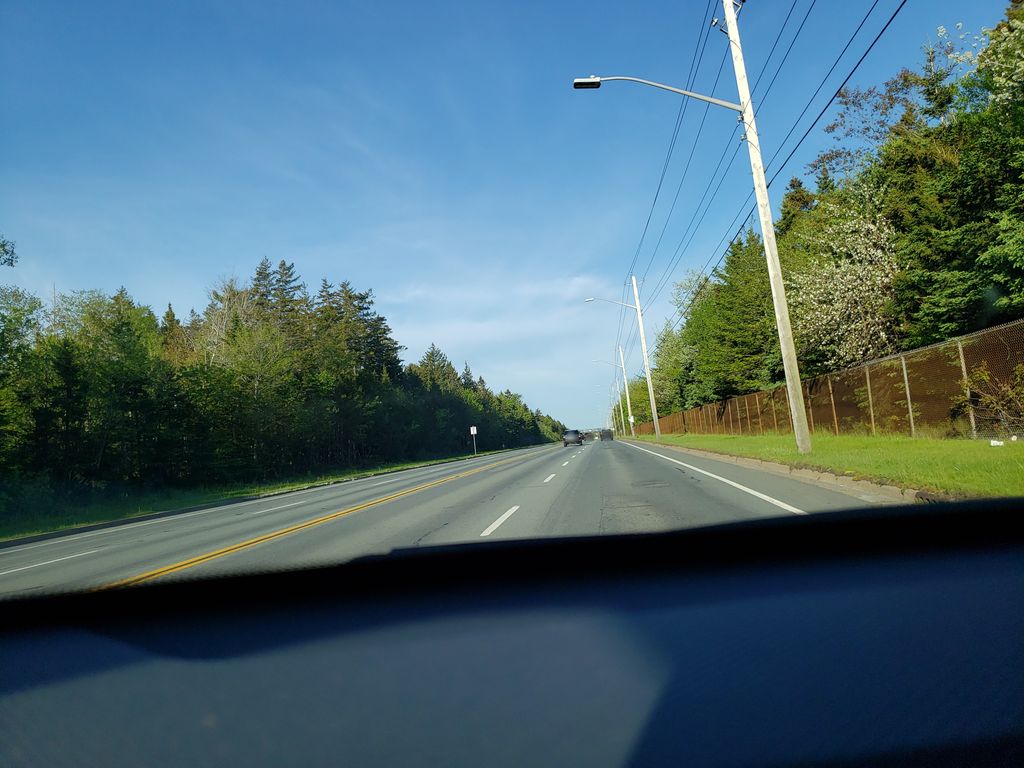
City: halifax